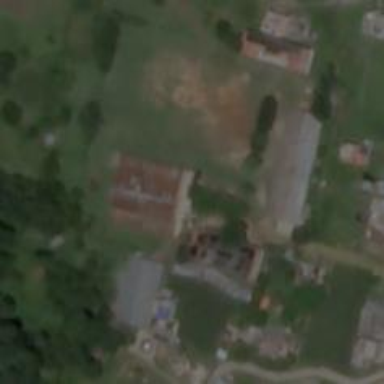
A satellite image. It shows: School.